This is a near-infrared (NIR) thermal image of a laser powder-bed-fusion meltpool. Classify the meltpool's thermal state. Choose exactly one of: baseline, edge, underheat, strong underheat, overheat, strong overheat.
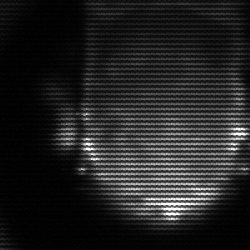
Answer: baseline